Brain MRI, t2w sequence, axial 2D slice.
Patient: age 29, sex M, weight 95 kg, height 1.95 m
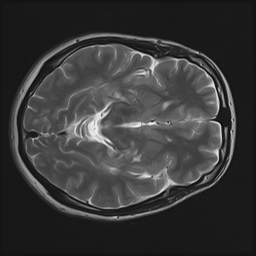